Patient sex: M
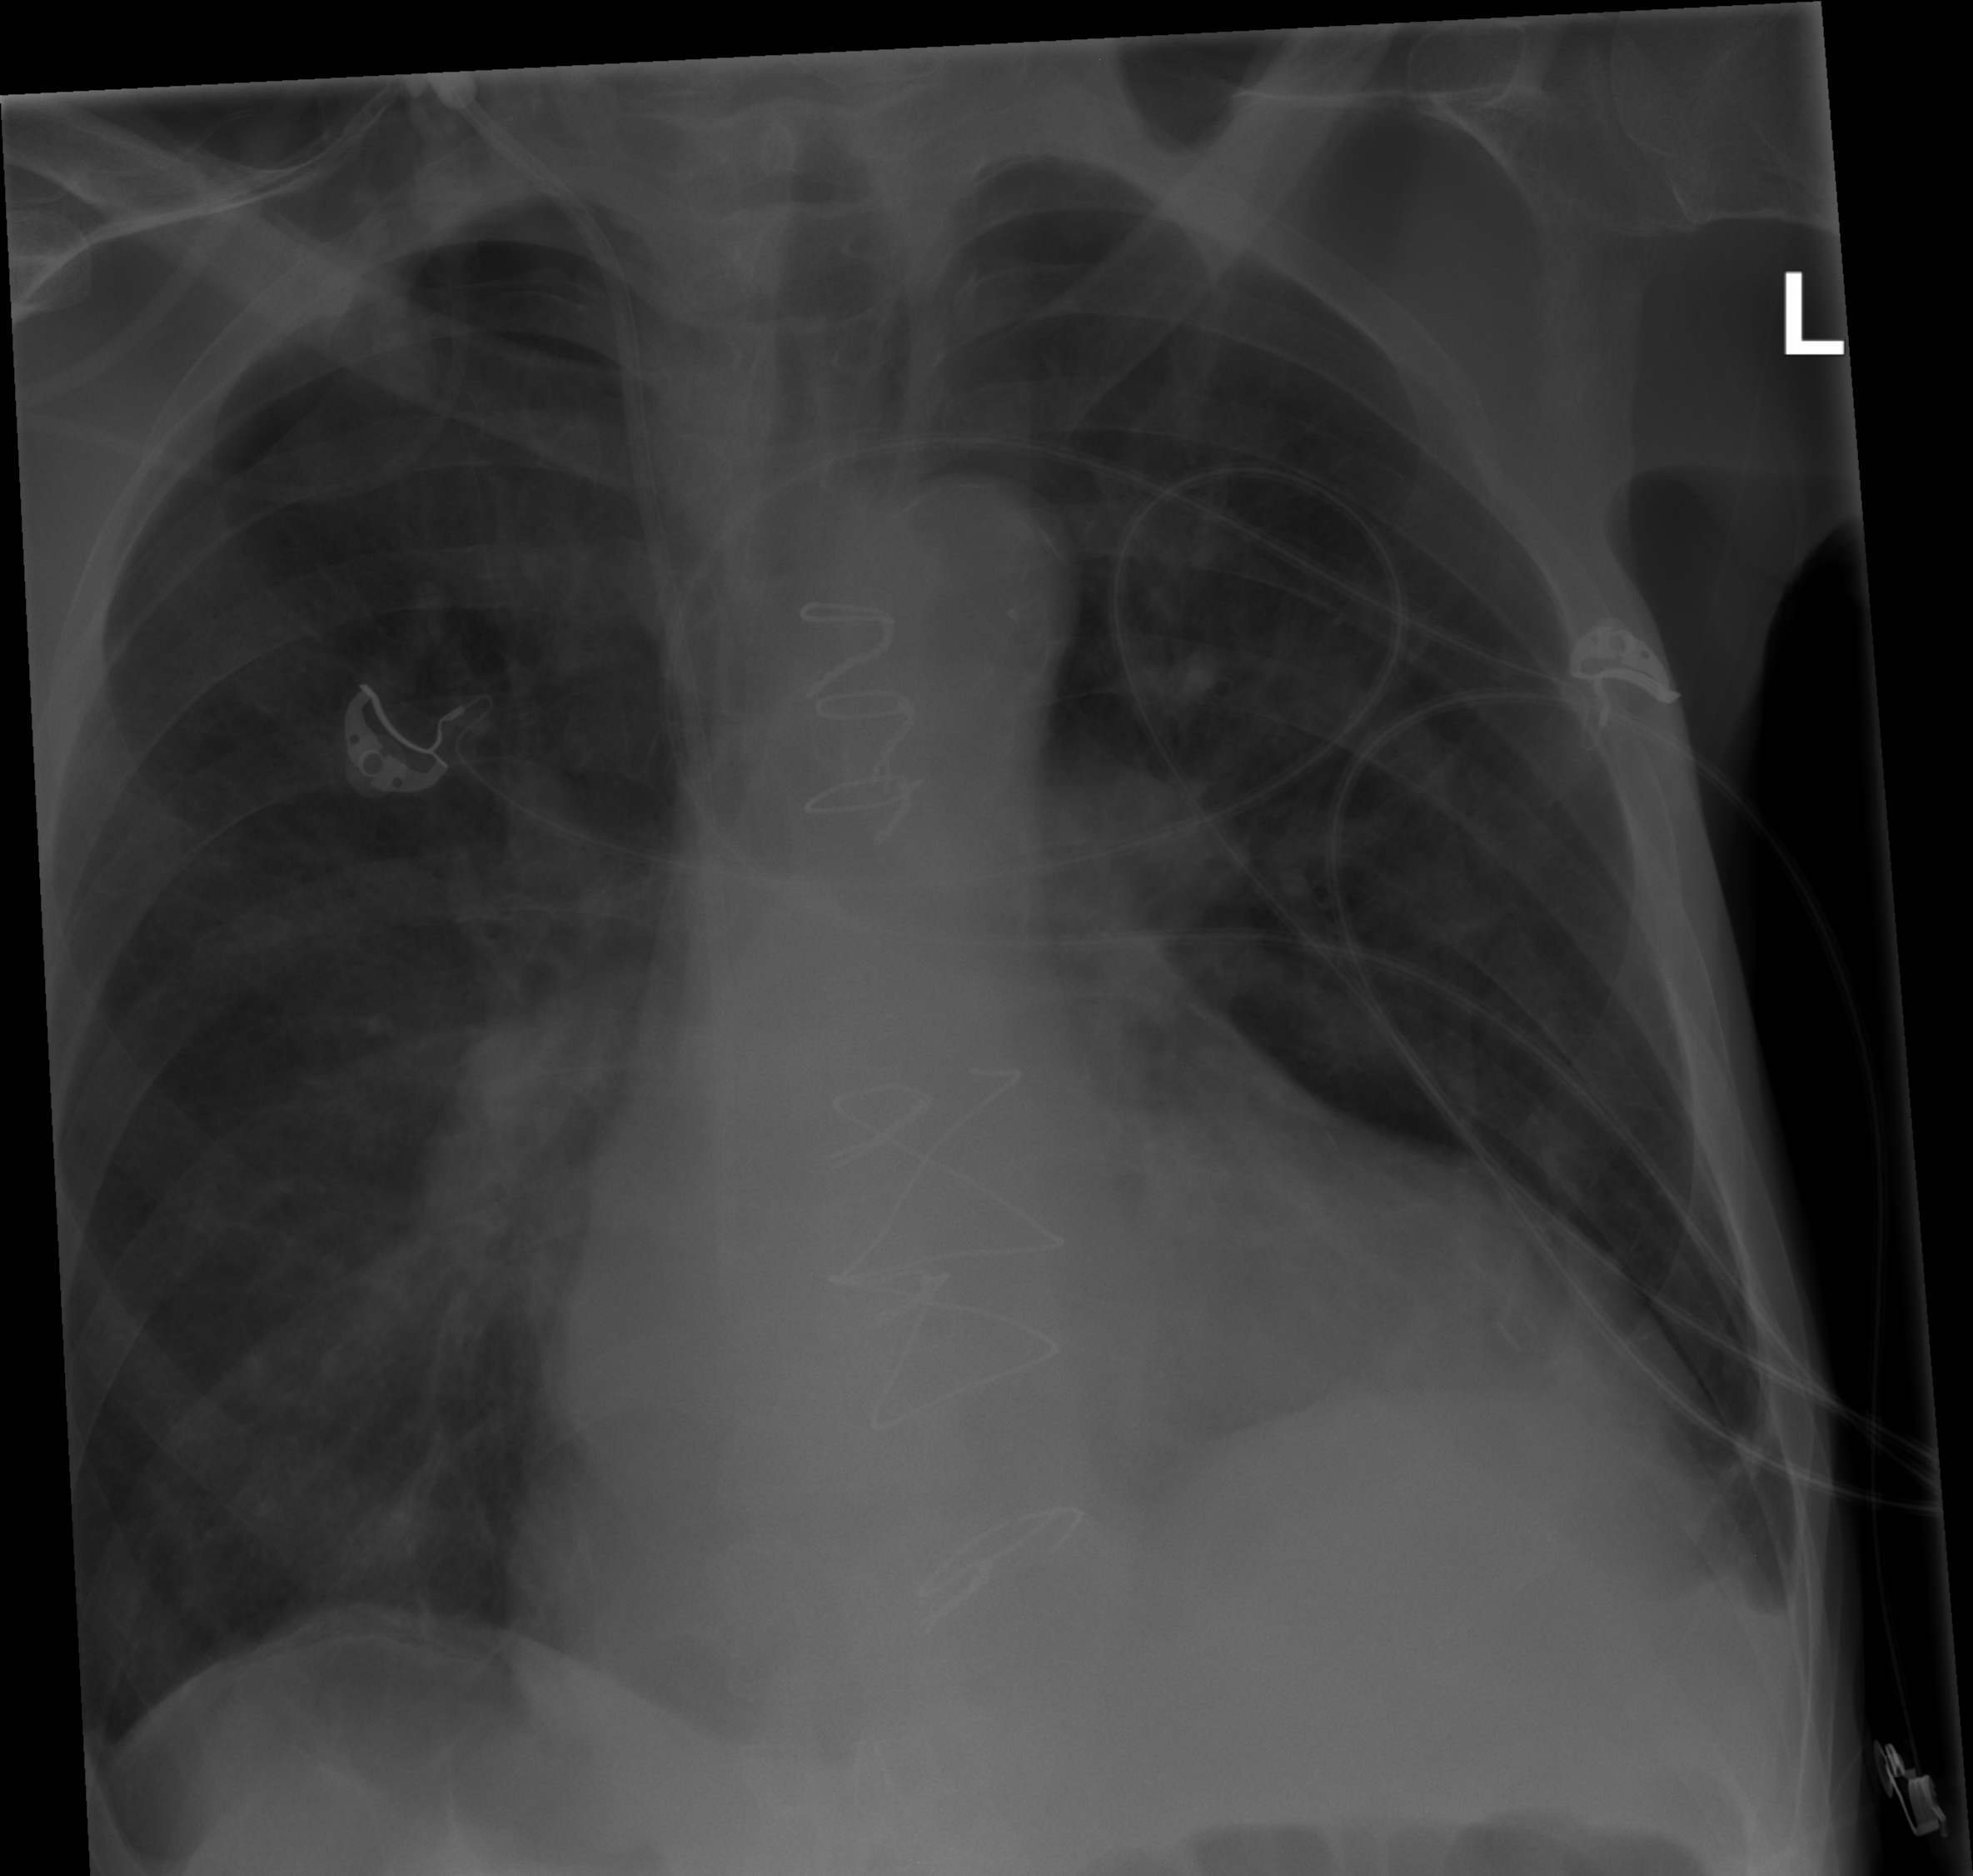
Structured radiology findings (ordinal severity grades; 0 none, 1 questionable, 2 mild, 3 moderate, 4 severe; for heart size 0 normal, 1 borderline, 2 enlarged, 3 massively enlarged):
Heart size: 3
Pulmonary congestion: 0
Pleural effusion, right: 2
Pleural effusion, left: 2
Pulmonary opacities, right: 0
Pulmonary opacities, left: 0
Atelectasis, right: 2
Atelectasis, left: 2